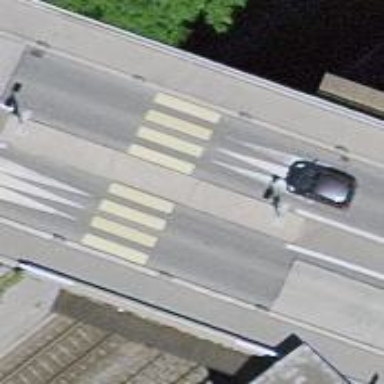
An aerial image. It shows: Uncontrolled crossing with zebra marking and traffic-calming bump. There is also crossing island present.